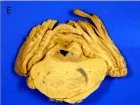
Neuropathological features of concurrent MS and ALS. Gross.
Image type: medical_photograph (other_medical_photograph)